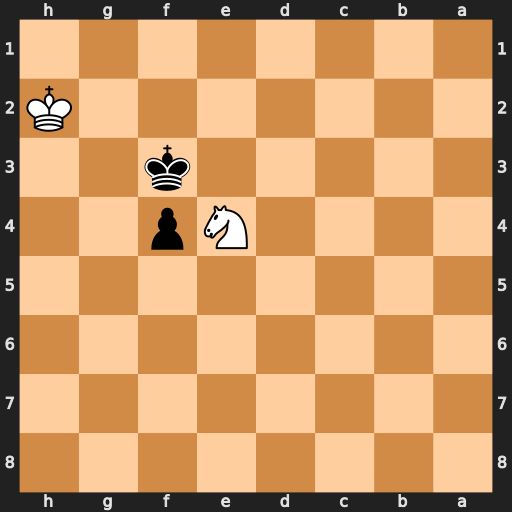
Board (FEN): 8/8/8/8/4Np2/5k2/7K/8
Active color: b
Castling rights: -
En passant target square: -
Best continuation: Kxe4 Kg2 Ke3 Kf1 Kf3